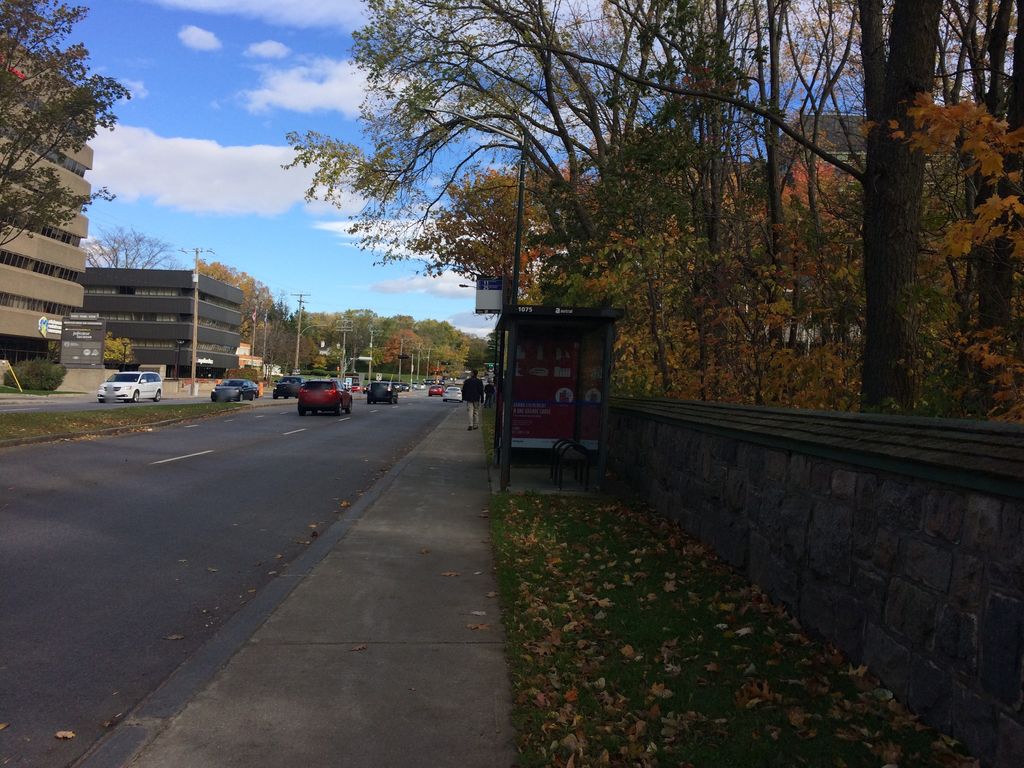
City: quebec_city